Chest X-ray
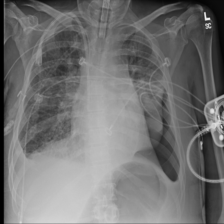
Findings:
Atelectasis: negative
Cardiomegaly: negative
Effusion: negative
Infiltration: positive
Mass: negative
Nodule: negative
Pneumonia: positive
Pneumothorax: positive
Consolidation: negative
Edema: positive
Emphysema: negative
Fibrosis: negative
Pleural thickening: positive
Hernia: negative